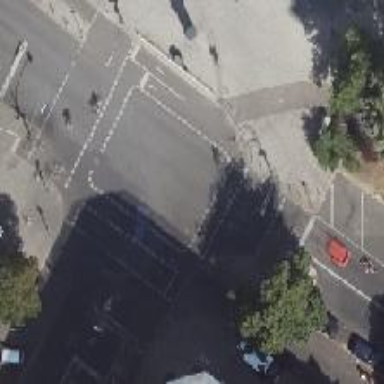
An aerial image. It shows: Asphalt road with crossing controlled by traffic signals.